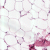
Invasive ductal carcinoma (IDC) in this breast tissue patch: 0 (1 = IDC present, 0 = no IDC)